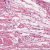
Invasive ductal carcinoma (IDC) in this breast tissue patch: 0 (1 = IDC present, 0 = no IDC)